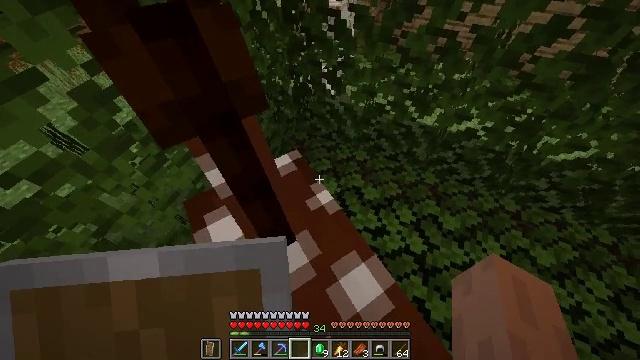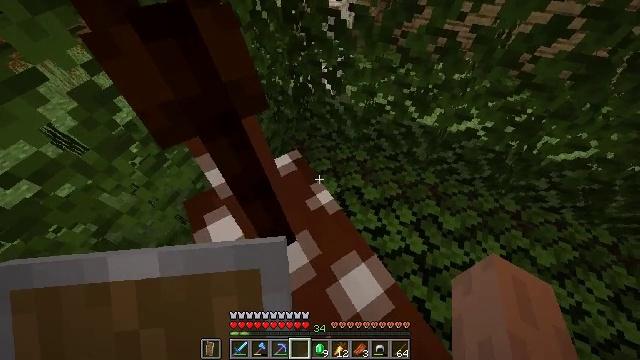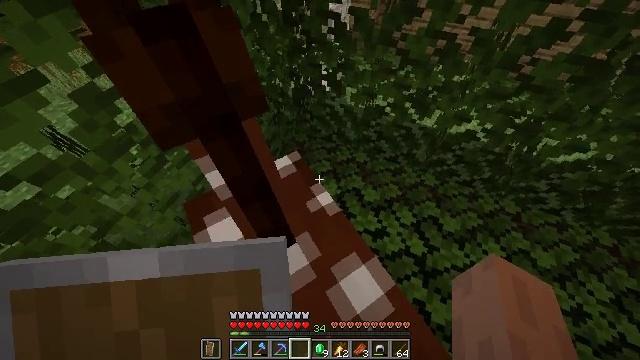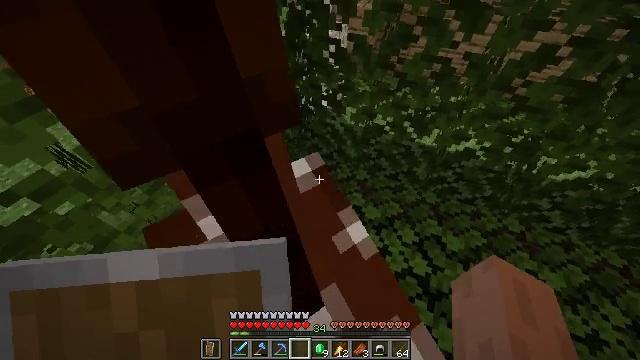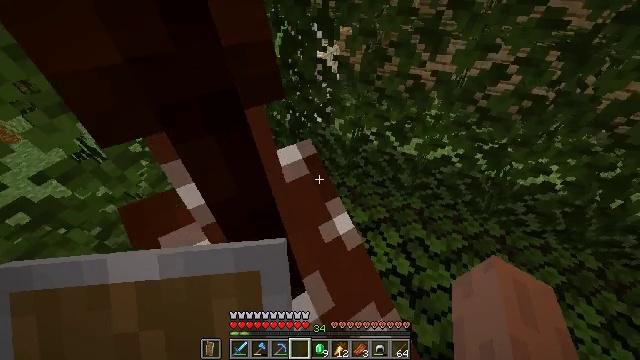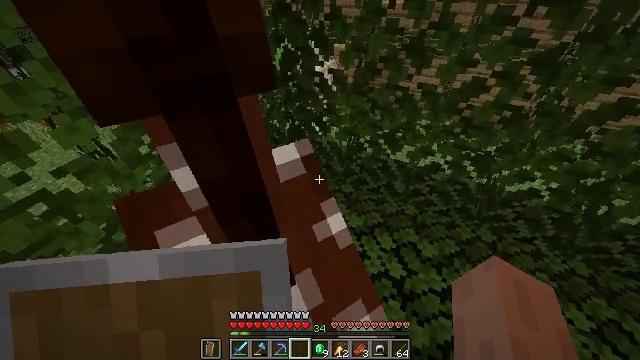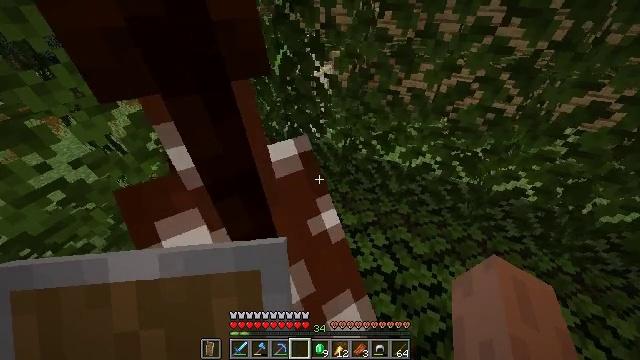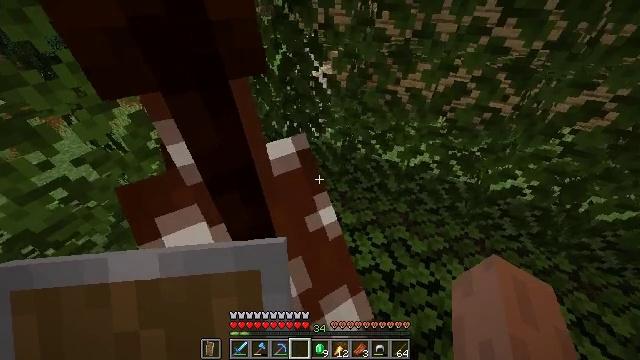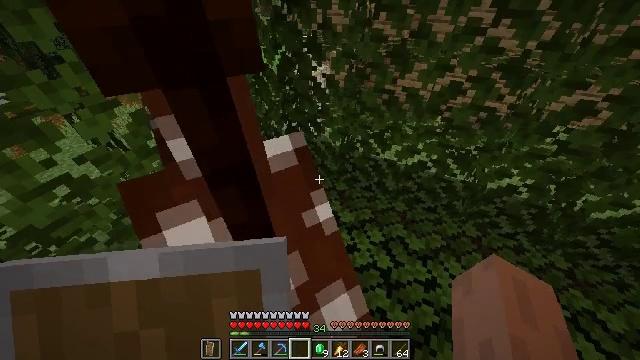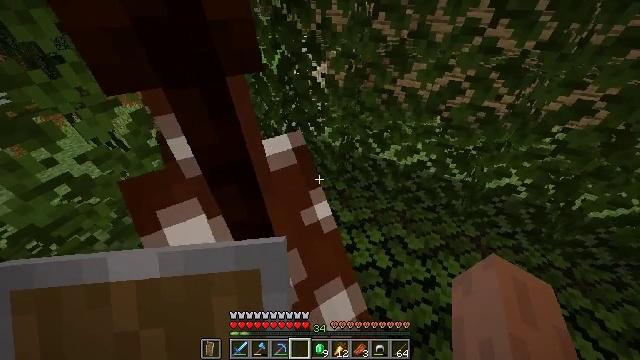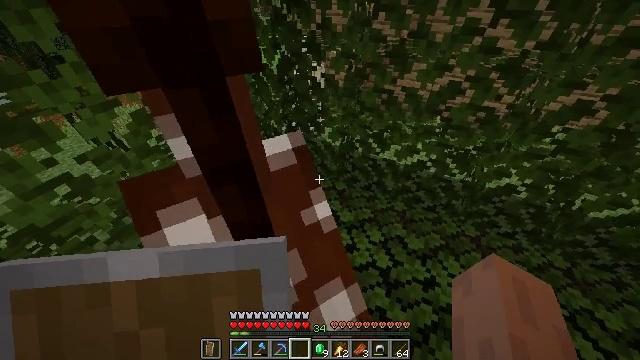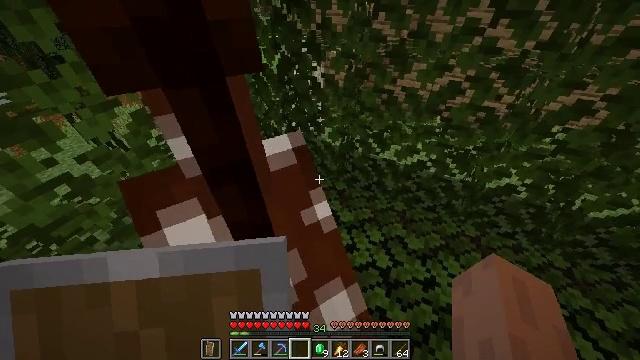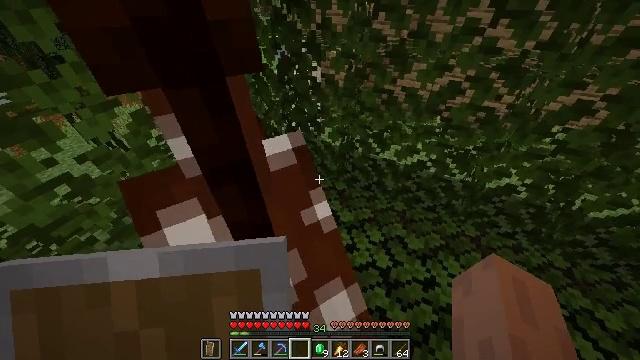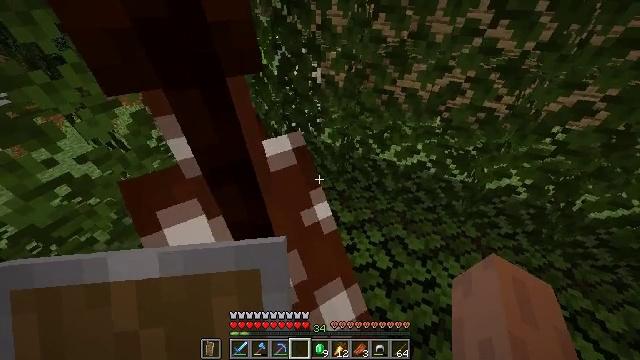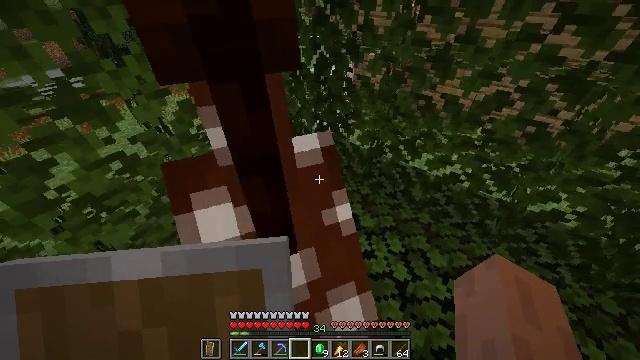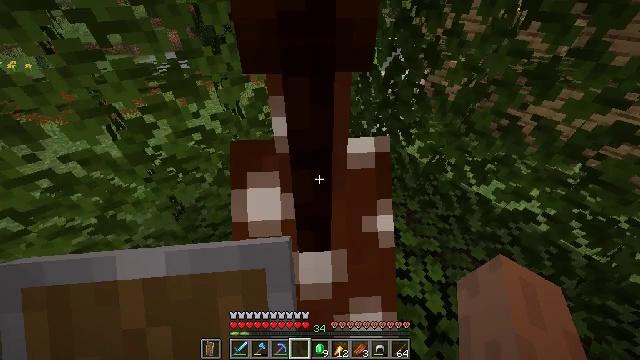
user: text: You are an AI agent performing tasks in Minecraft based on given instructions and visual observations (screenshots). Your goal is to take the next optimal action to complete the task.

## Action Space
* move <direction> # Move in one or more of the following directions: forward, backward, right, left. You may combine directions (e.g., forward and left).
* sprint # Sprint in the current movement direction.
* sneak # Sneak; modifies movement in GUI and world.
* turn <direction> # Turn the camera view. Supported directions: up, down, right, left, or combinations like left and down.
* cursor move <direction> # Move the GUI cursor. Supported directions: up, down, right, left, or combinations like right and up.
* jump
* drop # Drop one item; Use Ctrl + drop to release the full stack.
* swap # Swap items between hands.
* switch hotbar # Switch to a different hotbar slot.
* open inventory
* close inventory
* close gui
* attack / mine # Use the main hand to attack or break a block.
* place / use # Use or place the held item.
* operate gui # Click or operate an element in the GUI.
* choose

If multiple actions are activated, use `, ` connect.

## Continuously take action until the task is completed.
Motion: motion action
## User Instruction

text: Break oak leaves from the trees.
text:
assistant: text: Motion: move forward and move left, sprint
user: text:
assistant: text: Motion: move forward and move left, sprint
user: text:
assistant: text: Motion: move forward and move left, sprint, turn up
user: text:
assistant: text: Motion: move forward and move left, sprint, turn up
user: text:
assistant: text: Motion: move forward and move left, sprint, turn left and up
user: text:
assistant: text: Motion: move forward and move left, sprint, turn up
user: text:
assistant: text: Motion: move forward and move left, sprint, jump, close inventory
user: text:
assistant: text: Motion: move forward and move left, sprint, jump, close inventory
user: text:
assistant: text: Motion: move forward and move left, sprint, jump, close inventory
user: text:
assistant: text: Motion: move forward and move left, sprint, jump, close inventory
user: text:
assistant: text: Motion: move forward and move left, sprint, jump, close inventory
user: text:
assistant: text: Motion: move forward and move left, sprint, close inventory
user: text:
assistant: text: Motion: move forward and move left, sprint, close inventory
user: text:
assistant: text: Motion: move forward and move left, sprint, turn left
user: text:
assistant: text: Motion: move forward and move left, sprint, turn left, open inventory
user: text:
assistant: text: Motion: move forward and move left, sprint, turn left and down, jump, open inventory
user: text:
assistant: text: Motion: move forward and move left, sprint, turn left and down, jump, open inventory
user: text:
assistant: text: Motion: move forward, sprint, turn left, jump, open inventory
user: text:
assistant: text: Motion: move forward, sprint, open inventory
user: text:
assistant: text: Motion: no_op
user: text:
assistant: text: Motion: no_op
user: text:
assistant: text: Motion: close inventory
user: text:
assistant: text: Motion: move forward, close inventory
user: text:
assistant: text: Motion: move forward, sprint, close inventory
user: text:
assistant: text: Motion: move forward and move left, sprint
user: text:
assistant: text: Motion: move forward and move left, sprint
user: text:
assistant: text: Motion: move forward and move left, sprint, open inventory
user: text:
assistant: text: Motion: move forward and move left, sprint, open inventory
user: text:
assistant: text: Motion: move forward and move left, sprint, open inventory
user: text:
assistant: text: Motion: sprint, open inventory